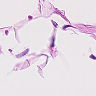
Metastatic tissue present: no